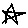
Label: star